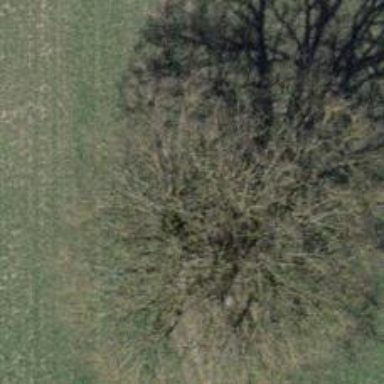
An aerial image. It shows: Single tag "natural: tree."